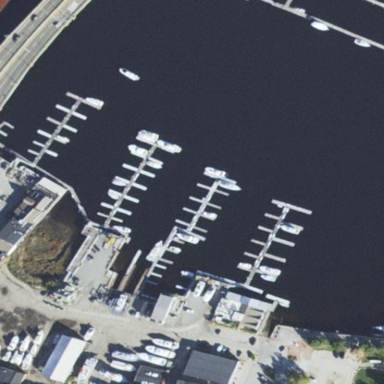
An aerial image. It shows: Commercial mooring pier made of wooden planks.